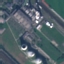
Land use / land cover: Industrial